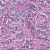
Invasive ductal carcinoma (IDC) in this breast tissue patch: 1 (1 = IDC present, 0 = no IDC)